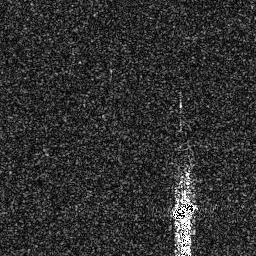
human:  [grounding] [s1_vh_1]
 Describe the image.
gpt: In the satellite image, there is  <ref>1 medium ship </ref> <box>[[65, 77, 76, 85, 0]]</box> located at bottom right.